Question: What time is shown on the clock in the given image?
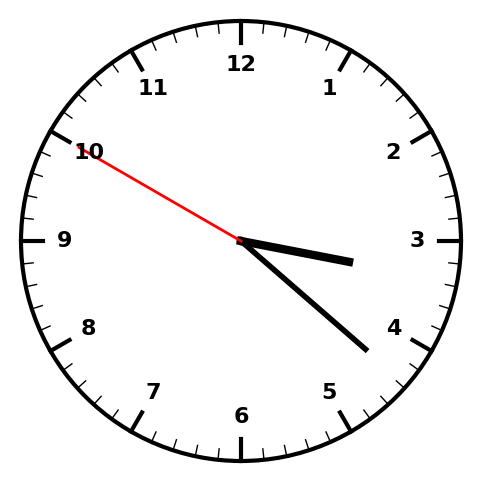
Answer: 03:21:50